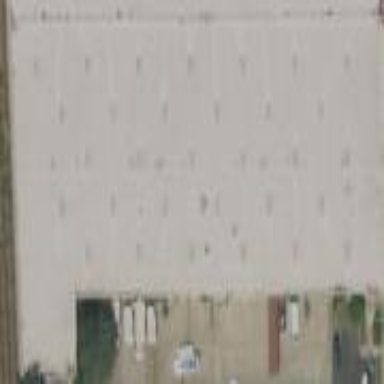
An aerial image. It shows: Warehouse.